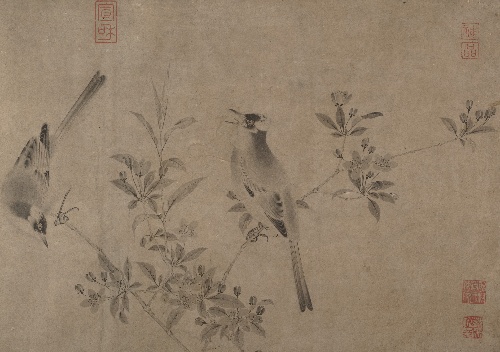
Title: 宋？　佚名　傳宋徽宗　白頭海棠圖　卷|Chinese Bulbuls on Flowering Cherry-Apple
Artist: Unidentified artist
Object type: Handscroll
Classification: Paintings
Medium: Handscroll; ink on paper
Culture: China
Period: Song dynasty (?) (960–1279)
Dimensions: Image: 11 3/4 in. × 25 in. (29.8 × 63.5 cm)
Department: Asian Art
Credit line: From the Collection of A. W. Bahr, Purchase, Fletcher Fund, 1947
Accession year: 1947
Repository: Metropolitan Museum of Art, New York, NY
Tags: Birds